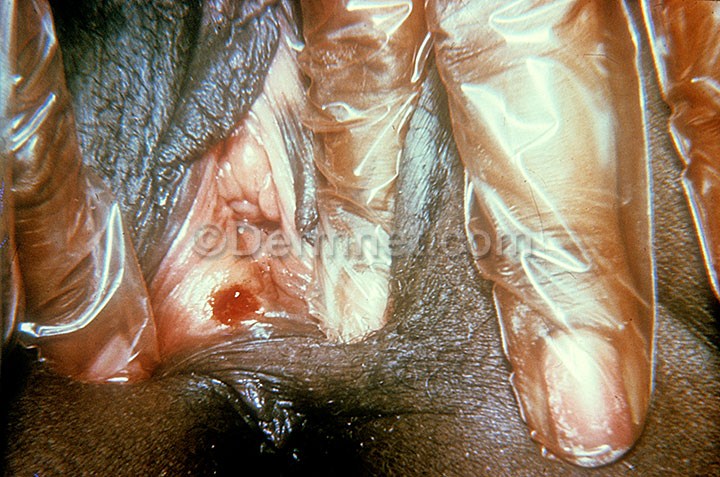
Disease: Herpes HPV and other STDs Photos